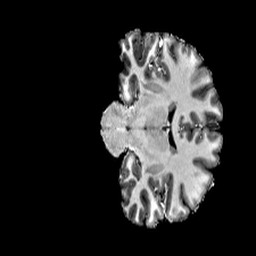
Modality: T1w
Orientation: coronal
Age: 26
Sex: female
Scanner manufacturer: siemens
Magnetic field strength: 6.98 T
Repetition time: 6 s
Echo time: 0.00302 s